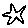
Label: star